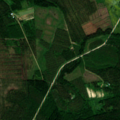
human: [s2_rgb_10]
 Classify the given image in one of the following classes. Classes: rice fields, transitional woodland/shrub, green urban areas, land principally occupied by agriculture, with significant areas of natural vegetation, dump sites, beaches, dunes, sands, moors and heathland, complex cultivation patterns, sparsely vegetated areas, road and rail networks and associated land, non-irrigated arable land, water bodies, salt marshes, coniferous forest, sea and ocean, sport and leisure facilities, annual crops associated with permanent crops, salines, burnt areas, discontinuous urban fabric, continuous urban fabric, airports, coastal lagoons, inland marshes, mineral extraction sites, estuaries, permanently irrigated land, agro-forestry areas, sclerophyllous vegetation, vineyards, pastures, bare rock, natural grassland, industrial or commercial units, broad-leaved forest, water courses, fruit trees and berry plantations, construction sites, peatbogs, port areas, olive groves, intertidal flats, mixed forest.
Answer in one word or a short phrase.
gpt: coniferous forest, mixed forest, transitional woodland/shrub